【题型】填空题　【知识点】解析几何　【难度】medium
如图，已知矩形 \(ABCD\) 的边 \(AB=4\)，\(AD=2\)，点 \(P,Q\) 分别在边 \(BC,CD\) 上，且 \(\angle PAQ=45^\circ\)，则 \(\overrightarrow{AQ}\cdot\overrightarrow{AP}\) 的最小值为\underline{\quad\quad}。

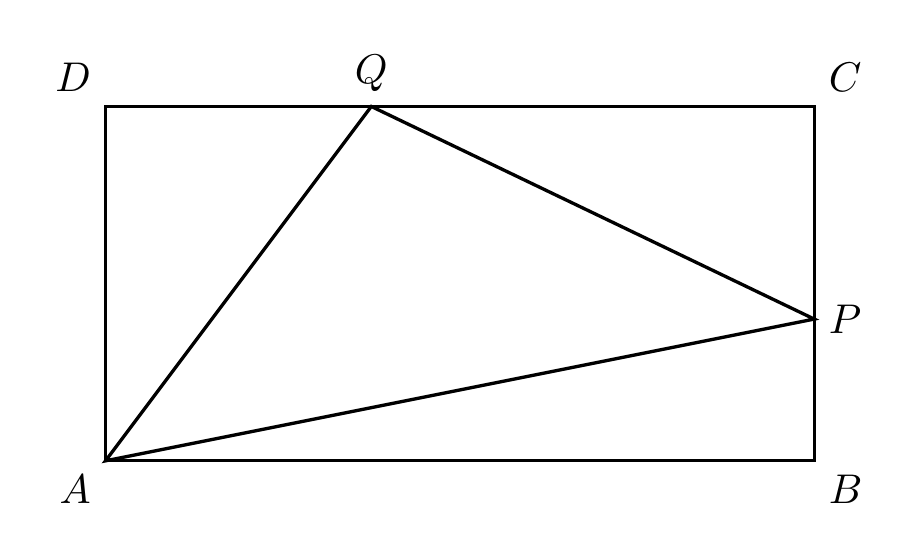
【解答】
\noindent
【答案】\(\boldsymbol{16(\sqrt{2}-1)}\)

\noindent
【分析】建立平面直角坐标系，设 \(\angle PAB = \alpha\)，表示向量 \(\overrightarrow{AP},\overrightarrow{AQ}\) 的坐标，进而得出 \(\overrightarrow{AP}\cdot\overrightarrow{AQ}\)，最后利用基本不等式求解最小值。

\noindent
【详解】以点 \(A\) 为坐标原点，建立如下图所示直角坐标系，

\(\because |AB|=4,|AD|=2\)，四边形 \(ABCD\) 是矩形，

\(\therefore A(0,0),B(4,0),D(0,2)\)，

设 \(\angle PAB = \alpha\)，\(\because \angle PAQ = 45^\circ\)，则 \(P(4,4\tan\alpha),Q\left(\frac{2}{\tan(\alpha+45^\circ)},2\right)\)，则 \(\overrightarrow{AP}=(4,4\tan\alpha),\overrightarrow{AQ}=\left(\frac{2}{\tan(\alpha+45^\circ)},2\right)\)，\(0 \leq \tan\alpha \leq \frac{1}{2}\)，

\(\therefore \overrightarrow{AP}\cdot\overrightarrow{AQ} = \frac{8}{\tan(\alpha+45^\circ)} + 8\tan\alpha = \frac{8}{\frac{1+\tan\alpha}{1-\tan\alpha}} + 8\tan\alpha = \frac{16}{1+\tan\alpha} + 8\tan\alpha - 8\)

\(= \frac{16}{1+\tan\alpha} + 8(\tan\alpha + 1) - 16 \geq 2\sqrt{\frac{16}{1+\tan\alpha}\cdot 8(\tan\alpha + 1)} - 16 = 16\sqrt{2} - 16\)，

当且仅当 \(\tan\alpha = \sqrt{2}-1\) 时取等号，

\(\therefore \overrightarrow{AP}\cdot\overrightarrow{AQ}\) 的最小值为 \(16(\sqrt{2}-1)\)。

故答案为：\(\boldsymbol{16(\sqrt{2}-1)}\)。
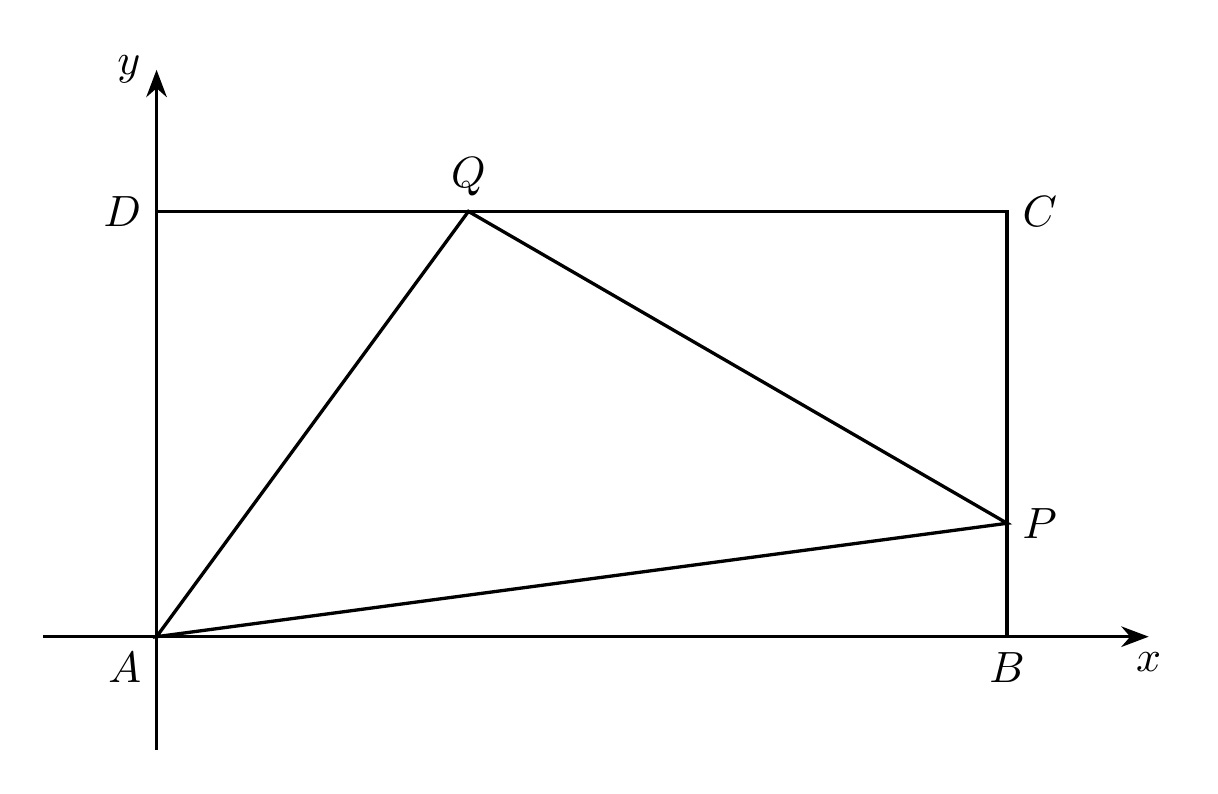